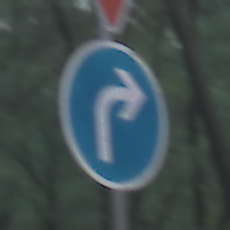
Verkehrszeichen: VorgeschriebeneFahrtrichtungRechts
Zusatzzeichen oben: VorfahrtGewaehren
Umgebung: Outdoor, Nature
Tageszeit: SunriseSunset
Wetter: NotSpecified
Licht: Natural
Jahreszeit: Autumn
Kontrast: MediumContrast